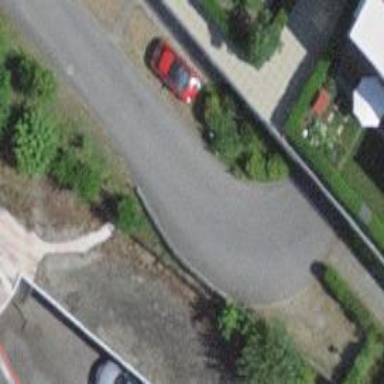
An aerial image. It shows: Turning circle on the road.